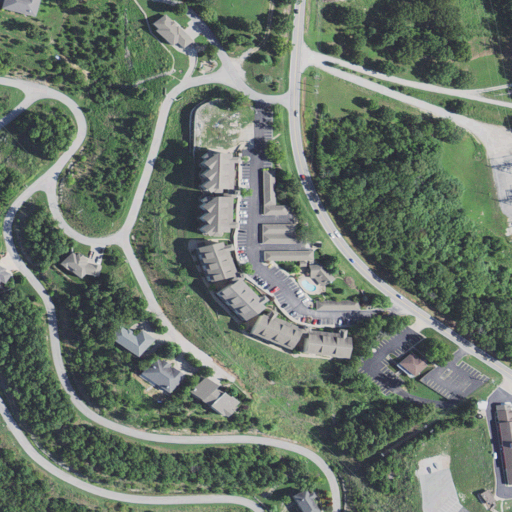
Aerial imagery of ridge(s) in Missouri named Compton Ridge containing low intensity development, medium intensity development, open development, deciduous forest, pasture, and high intensity development